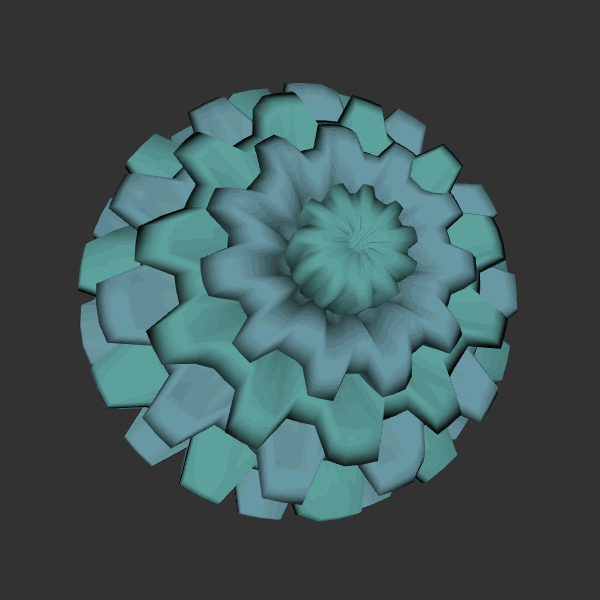
Background: dark